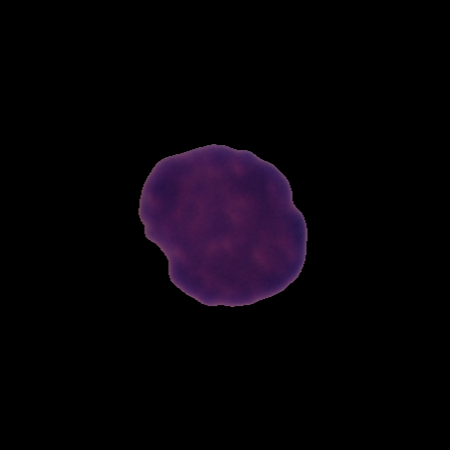
Label: healthy